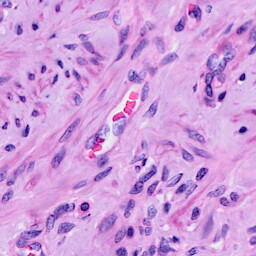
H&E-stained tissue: Cervix